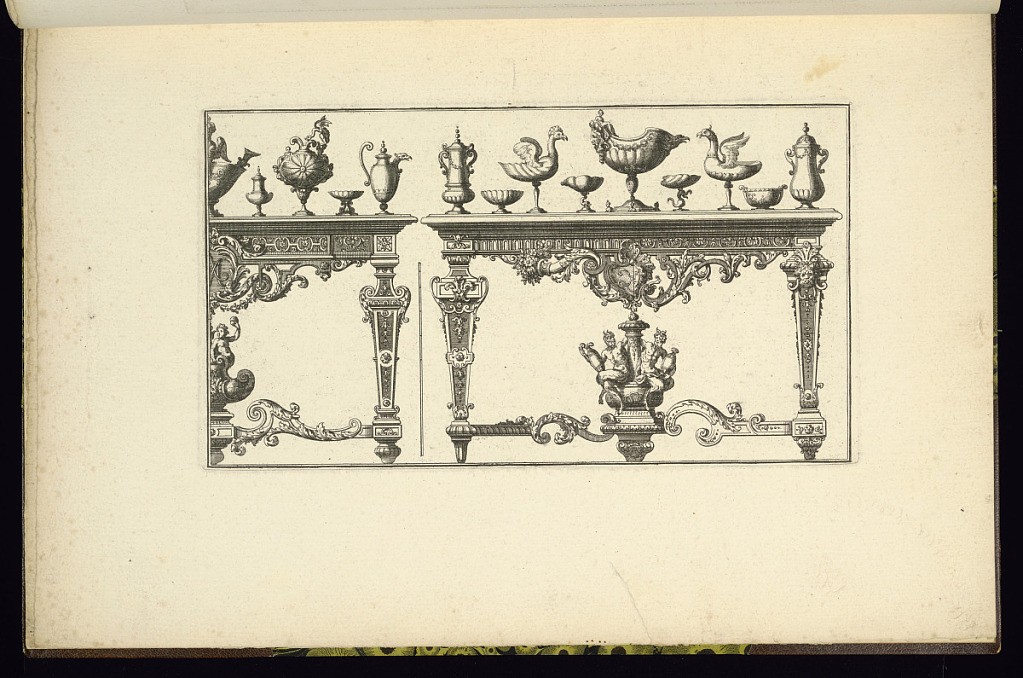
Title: Table Design with Vases
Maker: Pierre Lepautre, French, 1652–1716
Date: late 17th–early 18th century
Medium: Etching on laid paper
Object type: Print
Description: One and a half console table designs with garniture of vases placed on top. At the left, only the right half of the table is shown. The table on the right has a divided design. The cornice on the left is fluted; the cornice on the right has repeating scallop design. The left half of the cartouche in the middle has a scallop shell at top; the right side has a mascaron. The left leg of the table has a stylized floral motif on the capital; the right leg of the table has a mascaron on the capital. The bottom of table are two satyrs carrying vases. The vases on top of the table are mirrored in form with variations on the design. The plate is not signed or numbered.